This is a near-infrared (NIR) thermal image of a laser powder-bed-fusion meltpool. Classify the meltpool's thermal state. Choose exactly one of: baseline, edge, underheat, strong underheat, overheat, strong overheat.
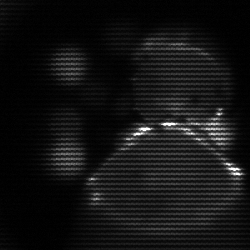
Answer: edge